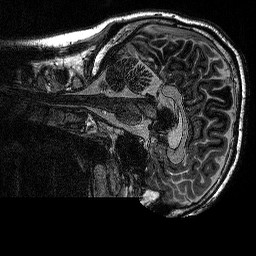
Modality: MP2RAGE
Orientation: sagittal
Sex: male
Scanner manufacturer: siemens
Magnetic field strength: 3 T
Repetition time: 5 s
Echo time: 0.00292 s